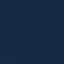
Land use / land cover class: SeaLake